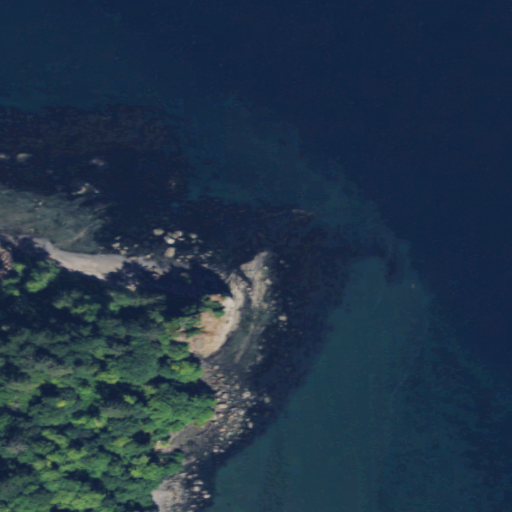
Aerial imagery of cape in Washington named Pillar Point containing open water, evergreen forest, woody wetlands, deciduous forest, herbaceous wetlands, and mixed forest